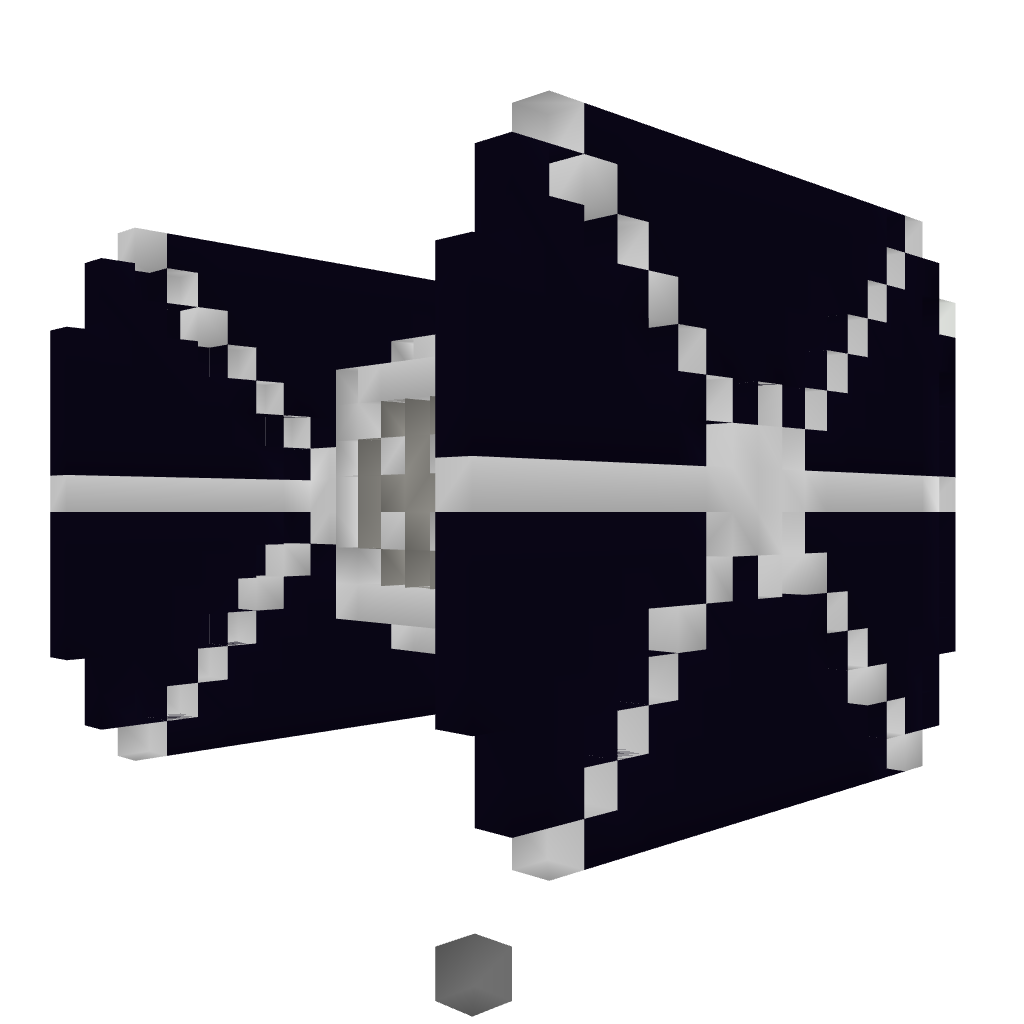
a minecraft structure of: Tie Fighter V1